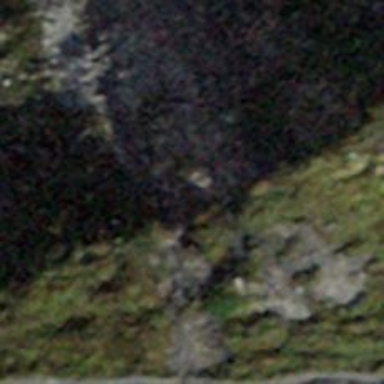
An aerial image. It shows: Natural cliff.